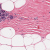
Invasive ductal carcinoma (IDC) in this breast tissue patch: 0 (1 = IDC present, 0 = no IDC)